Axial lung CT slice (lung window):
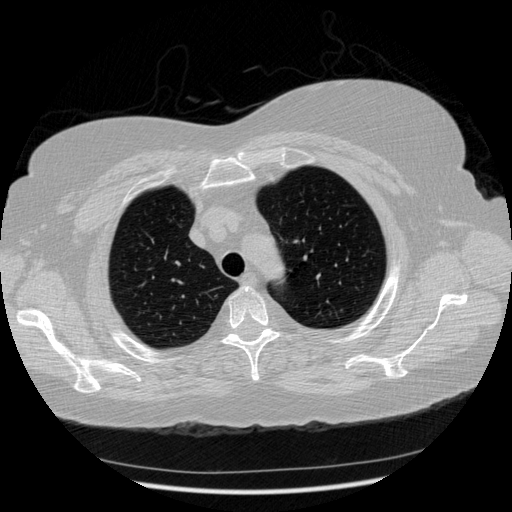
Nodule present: no